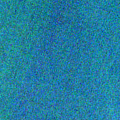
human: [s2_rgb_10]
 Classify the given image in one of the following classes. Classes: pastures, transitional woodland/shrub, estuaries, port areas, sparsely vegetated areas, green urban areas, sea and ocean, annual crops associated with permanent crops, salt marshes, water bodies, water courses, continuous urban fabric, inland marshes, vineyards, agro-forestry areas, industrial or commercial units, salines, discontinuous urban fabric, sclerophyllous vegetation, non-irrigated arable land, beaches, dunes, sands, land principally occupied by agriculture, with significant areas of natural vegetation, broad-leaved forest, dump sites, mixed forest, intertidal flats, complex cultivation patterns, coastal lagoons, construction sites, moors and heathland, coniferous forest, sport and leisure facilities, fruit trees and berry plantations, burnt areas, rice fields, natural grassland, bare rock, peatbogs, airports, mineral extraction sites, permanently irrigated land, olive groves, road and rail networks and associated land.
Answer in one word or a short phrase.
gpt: sea and ocean